Question: I am having trouble including other files to use within a Rake file. For example, I have a version.rb file that contains the version number that I want to refer to inside the rake file, also, I have a gem spec, specified in a .gemspec file, which I also want to use in the rake file. I cannot determine the correct path to reference both of these files. In fact, this is the ruby issue I'm having the most problem with (require statements/LOAD_PATH) and its quite frustrating; the issue is made worse by the fact that I'm not really sure how to troubleshoot these issues). I am currently avoiding package handles such as bundler, because I need to understand the basics first.
See the attached pic of my code editor which shows project structure (standards gems structure, for a gem called Cart,which is just a dummy app to experiment with).

So, my rakefile.rb is in the root folder of the project. When specifying a require, where should the path specified be relative to? Is it relative from the file you are requiring from or relative to lib folder or whatever else? I am running rake -T, to list the tasks and these are error messages I see:
Trying to require version.rb file from within Rakefile.rb:
'''
require 'cart/version'
$ rake -T
rake aborted!
cannot load such file -- lib/cart/version
/Users/Sancho/dev/ruby/student/cart/Rakefile.rb:5:in '<top (required)>'
'''
---
'''
require 'lib/cart/version'
$ rake -T
rake aborted!
cannot load such file -- lib/cart/version
/Users/Sancho/dev/ruby/student/cart/Rakefile.rb:5:in '<top (required)>'
(See full trace by running task with --trace)
'''
Trying to require cart.gemspec from within Rakefile.rb:
'''
require 'cart.gemspec'
$ rake -T
rake aborted!
cannot load such file -- cart.gemspec
/Users/Sancho/dev/ruby/student/cart/Rakefile.rb:6:in '<top (required)>'
(See full trace by running task with --trace)
'''
I am using Ruby version 2.0.0, rake version 0.9.6 (default versions that come with OSX Mavericks).
(PS, my intention is to buy a Ruby IDE like RubyGems, but again, I'm holding off from doing that because I want to learn the basics first, I don't want to become reliant on an IDE fixing issues for my if I don't understand how to fix them from first principles).
Thanks.
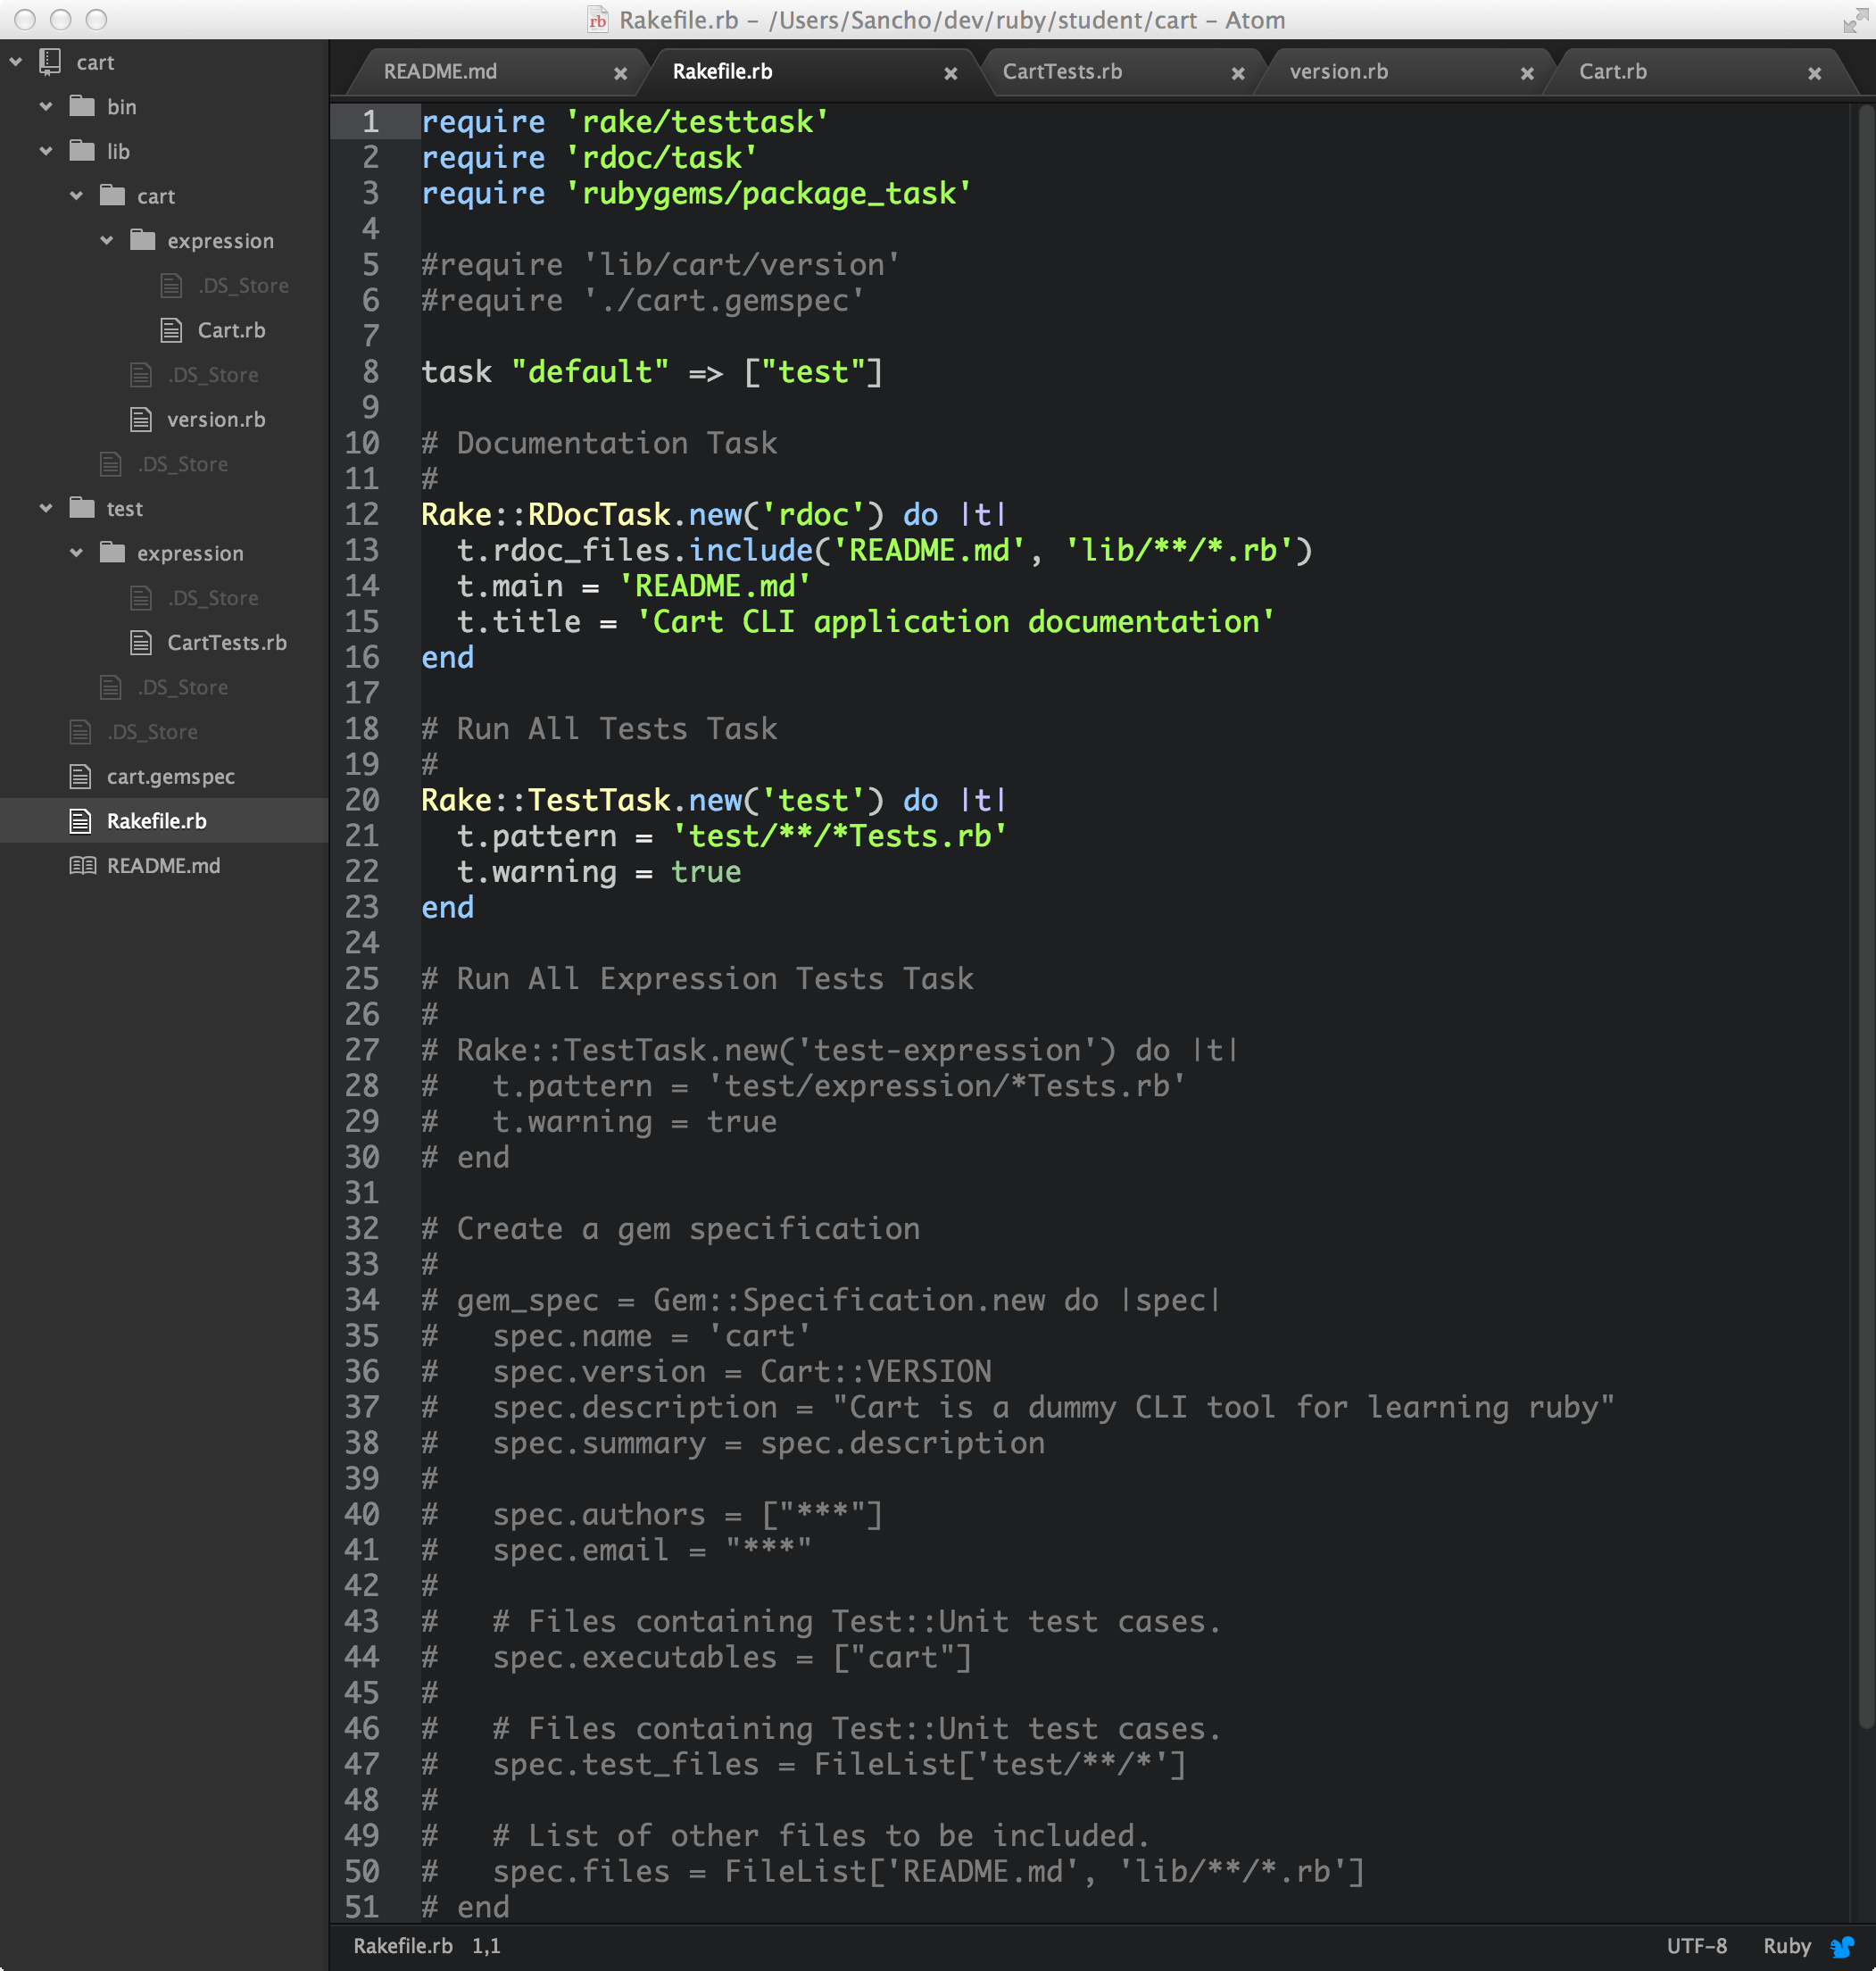
Answer: > When specifying a require, where should the path specified be relative to? Is it relative from the file you are requiring from or relative to lib folder or whatever else?
'require_relative' will be relative to the calling file.
'require' looks through '$LOAD_PATH' directories unless the file path is absolute. Since your project does not seem to be asserting itself in '$LOAD_PATH' and your paths are not absolute it can't find the file.
Since this seems like a gem have you tried adding the standard
'''
#this will be the absolute path to lib based on the calling __FILE__
lib = File.expand_path('../lib', __FILE__)
#this will include the path in $LOAD_PATH unless it is already included
$LOAD_PATH.unshift(lib) unless $LOAD_PATH.include?(lib)
'''
This will assert the 'lib' directory in '$LOAD_PATH' then you can require based on the path from lib e.g. 'require 'cart/version''